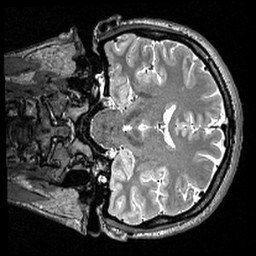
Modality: T2w
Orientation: coronal
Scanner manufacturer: siemens
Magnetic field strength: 3 T
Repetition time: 3 s
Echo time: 0.418 s